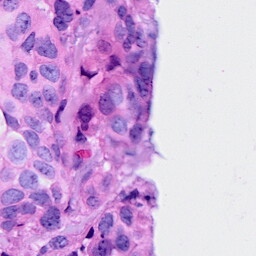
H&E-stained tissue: Breast